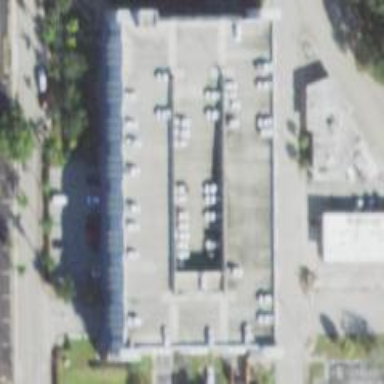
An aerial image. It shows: Multi-storey parking building.